Interaction volume radius: 5 \u00c5
Interaction volume height: 10 \u00c5
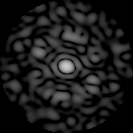
Disorder parameter: 0.8862